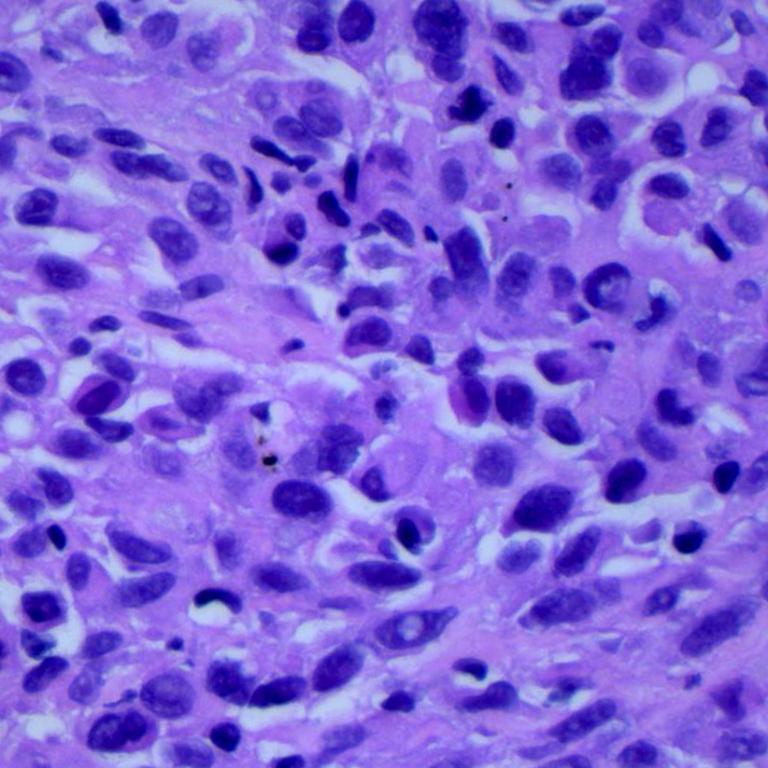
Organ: lung
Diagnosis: adenocarcinomas